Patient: sex F, age 54
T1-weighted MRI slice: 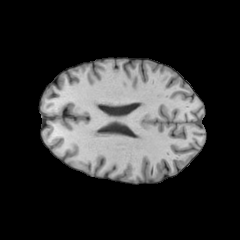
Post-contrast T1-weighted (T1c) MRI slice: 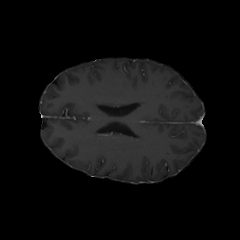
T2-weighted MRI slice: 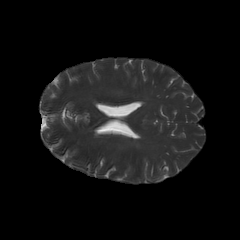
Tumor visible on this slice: no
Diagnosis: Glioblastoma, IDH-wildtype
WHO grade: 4